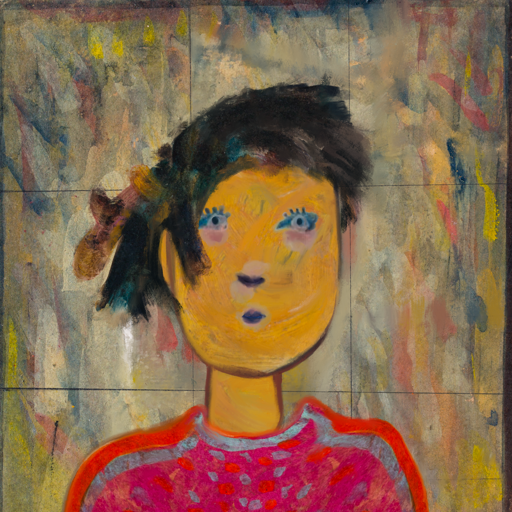
Background: GypsyMother, Head And Neck Front: After_Raid, Face Front: Hill_Girl, Bust: Sisters, Hair Front: Pipe, Head Accessory: Blank, Second Necklace: Blank, Necklace: Blank, Baby: Blank